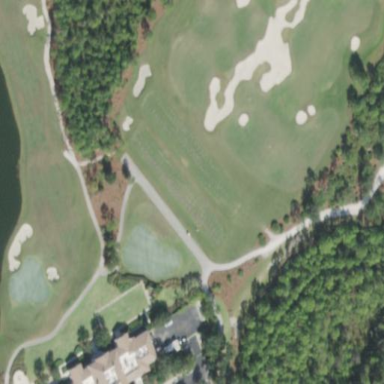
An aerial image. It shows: Grassy area designated as golf tee.